Question: I am trying to append new data to the container div using jquery .append() function. But, the output appended trims the spaces between the labels created. Check the screenshot attached:
How can I fix this issue?
Javascript and HTML code are given below:
'''
$("a.add-member").click(function(){
var user = '<div class="row user">'+
'<div class="col-md-6">abc@site.com</div>'+
'<div class="col-md-4">'+
'<div class="user-roles">'+
'<span class="label label-user-role">Role 1</span>'+
'<span class="label label-user-role">Role 2</span>'+
'<span class="label label-user-role active">Role 3</span>'+
'</div>'+
'</div>'+
'<div class="col-md-2 text-center">'+
'<a href="#" class="remove-member"><i class="fa fa-times-circle-o"></i></a>'+
'</div>'+
'</div>';
$("#add-team .users").append(user).hide(0).fadeIn(700);
});
'''
'''
<div class="users">
<div class="row user">
<div class="col-md-6">xyz@site.com</div>
<div class="col-md-4">
<div class="user-roles">
<span class="label label-user-role">Role 1</span>
<span class="label label-user-role">Role 2</span>
<span class="label label-user-role active">Role 3</span>
</div>
</div>
<div class="col-md-2 text-center">
<a href="#" class="remove-member"><i class="fa fa-times-circle-o"></i></a>
</div>
</div>
<div class="row user">
<div class="col-md-6">pqr@site.com</div>
<div class="col-md-4">
<div class="user-roles">
<span class="label label-user-role">Role 1</span>
<span class="label label-user-role">Role 2</span>
<span class="label label-user-role active">Role 3</span>
</div>
</div>
<div class="col-md-2 text-center">
<a href="#" class="remove-member"><i class="fa fa-times-circle-o"></i></a>
</div>
</div>
</div>
'''
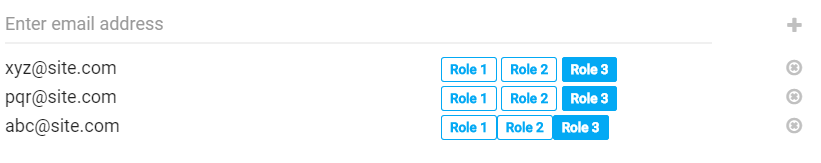
Answer: Added spaces in jQuery code:
'''
$("a.add-member").click(function(){
var user = '<div class="row user">'+
'<div class="col-md-6">ajinkya.bandagale@gmail.com</div>'+
'<div class="col-md-4">'+
'<div class="user-roles">'+
'<span class="label label-user-role">Admin</span> '+
'<span class="label label-user-role">Observer</span> '+
'<span class="label label-user-role active">Normal</span> '+
'</div>'+
'</div>'+
'<div class="col-md-2 text-center">'+
'<a href="#" class="remove-member"><i class="fa fa-times-circle-o"></i></a>'+
'</div>'+
'</div>';
$("#add-team .users").append(user).hide(0).fadeIn(700);
})
'''